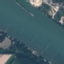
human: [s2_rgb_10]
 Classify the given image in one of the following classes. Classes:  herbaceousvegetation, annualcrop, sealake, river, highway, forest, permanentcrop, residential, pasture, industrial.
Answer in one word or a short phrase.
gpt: River